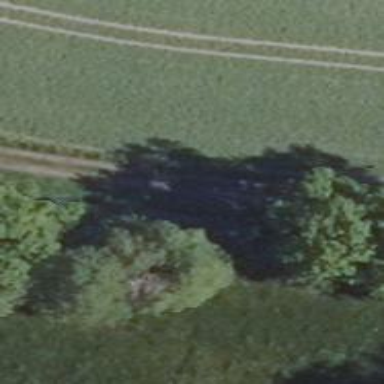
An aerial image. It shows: Row of trees in natural setting.